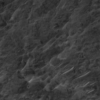
Label: not_dusty